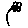
Label: flower